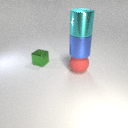
small green metal cube behind large red rubber sphere